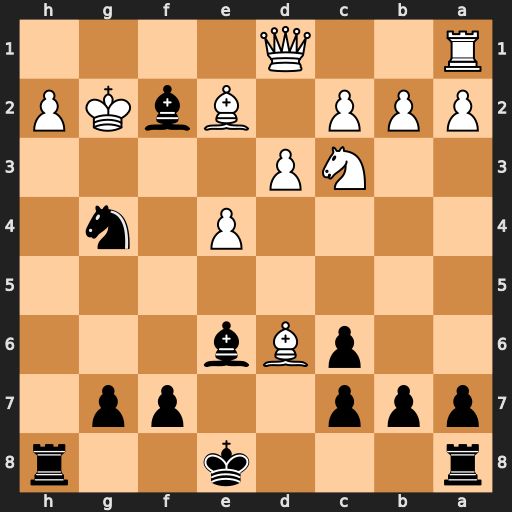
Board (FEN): r3k2r/ppp2pp1/2pBb3/8/4P1n1/2NP4/PPP1BbKP/R2Q4
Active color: b
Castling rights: kq
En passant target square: -
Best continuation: Ne3+ Kxf2 Nxd1+ Nxd1 cxd6